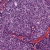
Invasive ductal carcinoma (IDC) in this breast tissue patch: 1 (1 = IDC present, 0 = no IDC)